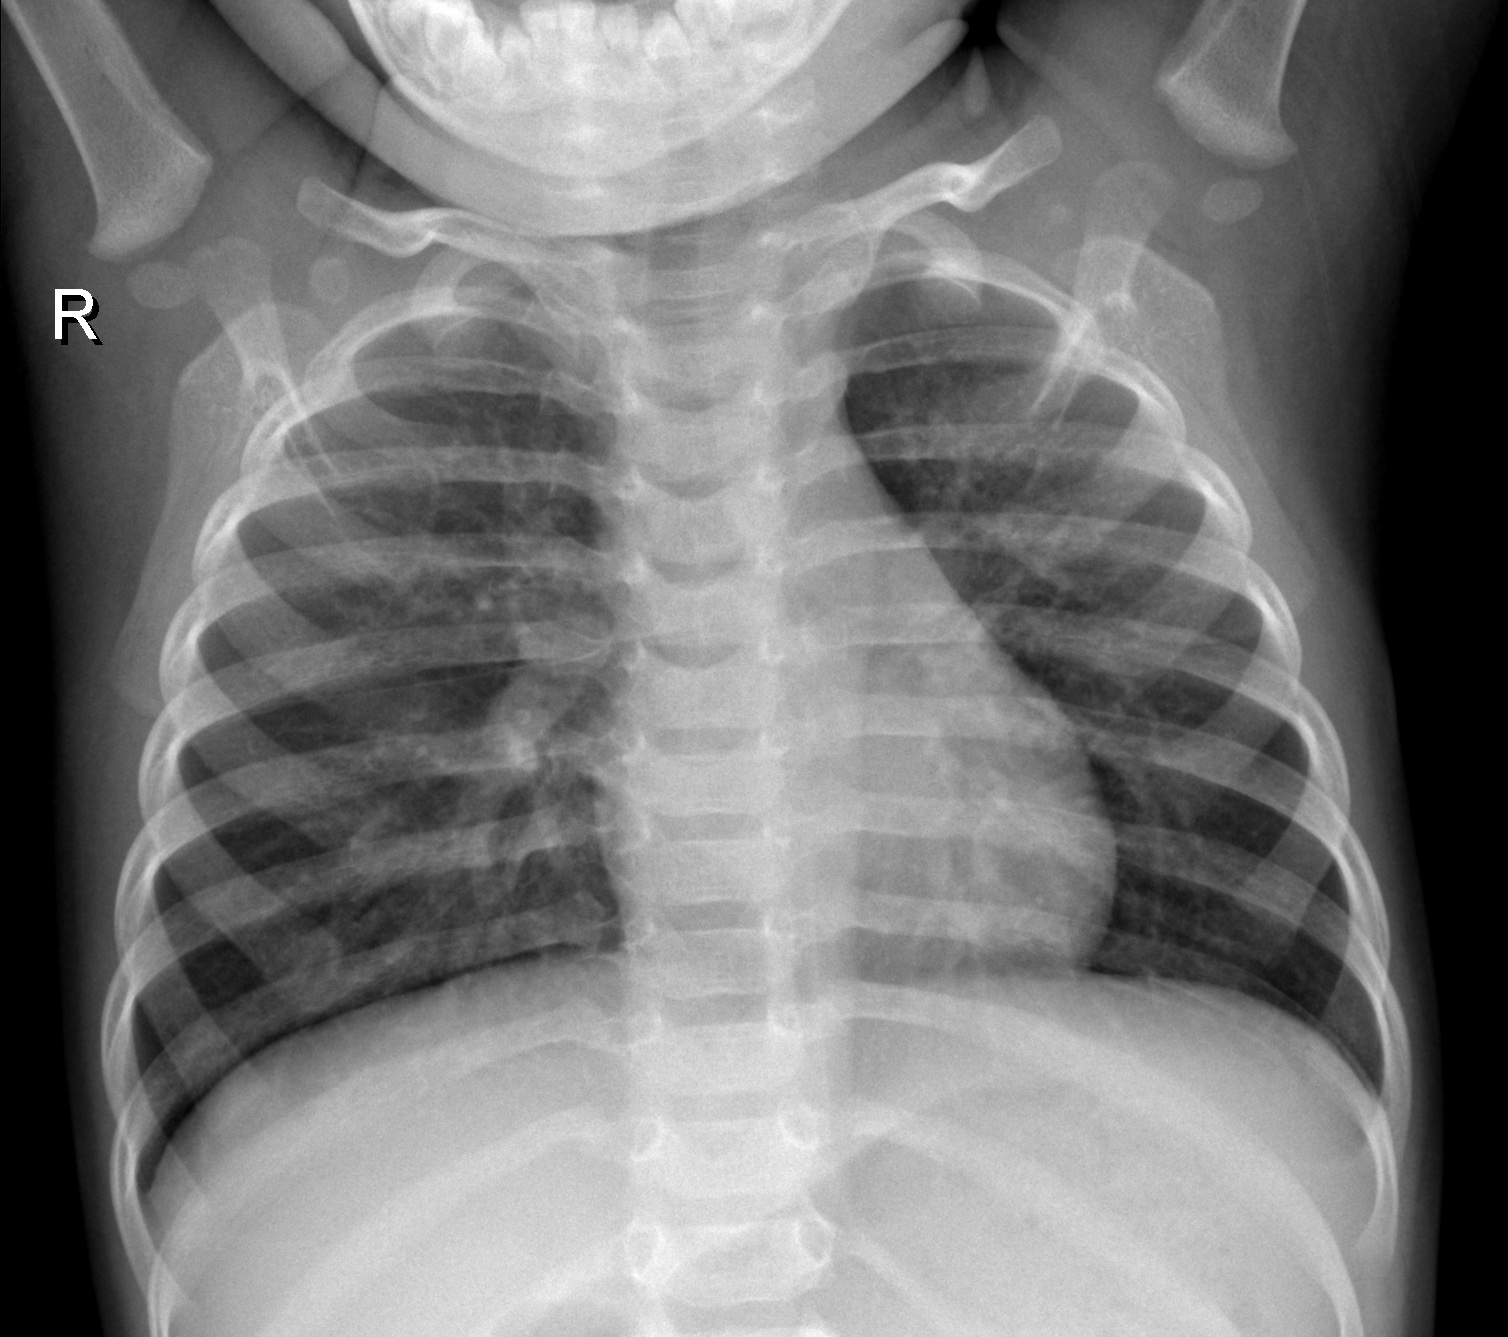
Diagnosis: NORMAL